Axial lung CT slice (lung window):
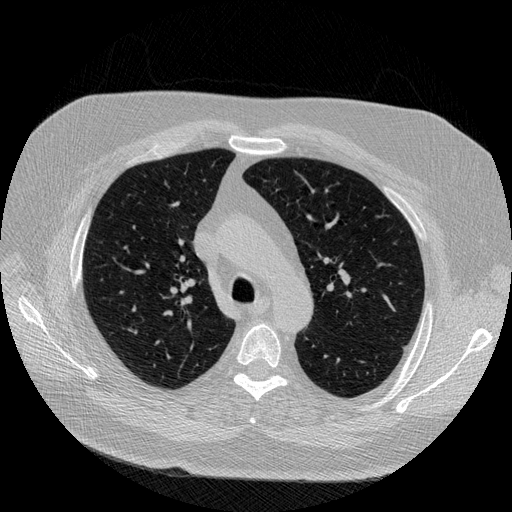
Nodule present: no